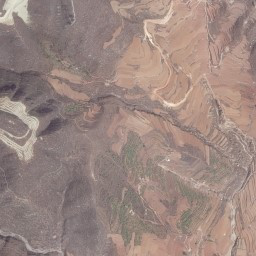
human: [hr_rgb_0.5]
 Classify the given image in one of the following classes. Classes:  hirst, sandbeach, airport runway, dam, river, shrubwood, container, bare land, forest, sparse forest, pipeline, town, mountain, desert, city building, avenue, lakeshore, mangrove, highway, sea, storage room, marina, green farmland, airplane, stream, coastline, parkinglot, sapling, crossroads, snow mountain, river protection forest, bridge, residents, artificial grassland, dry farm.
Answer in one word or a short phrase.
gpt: mountain